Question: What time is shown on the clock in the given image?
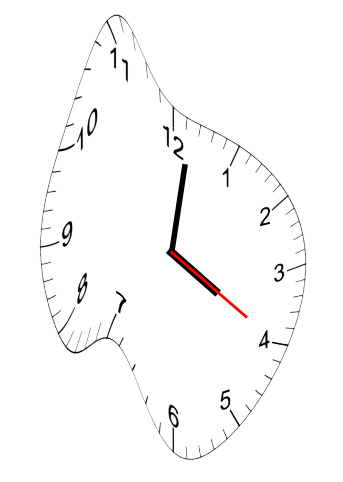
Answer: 04:01:20